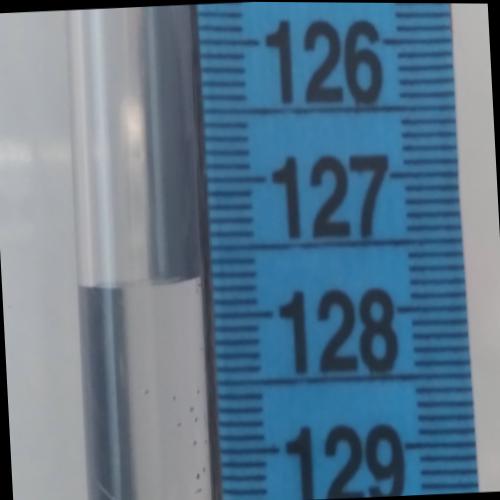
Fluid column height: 127.7 cm